Interaction volume radius: 5 \u00c5
Interaction volume height: 30 \u00c5
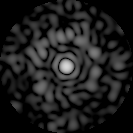
Disorder parameter: 0.8143